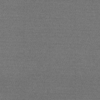
Label: dusty